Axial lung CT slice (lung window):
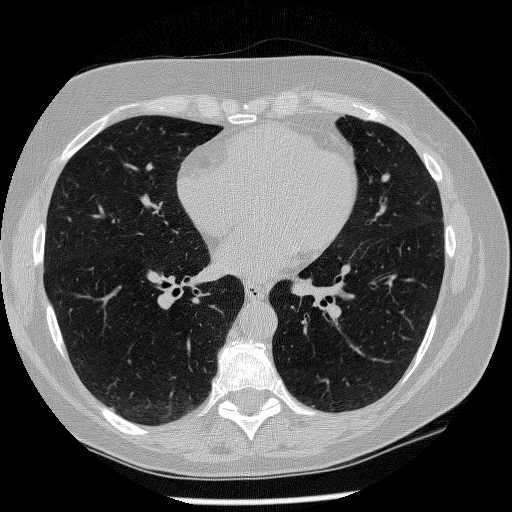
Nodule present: no